Aerial crown-view tile of a tropical tree (Barro Colorado Island, Panama), acquired 20250124:
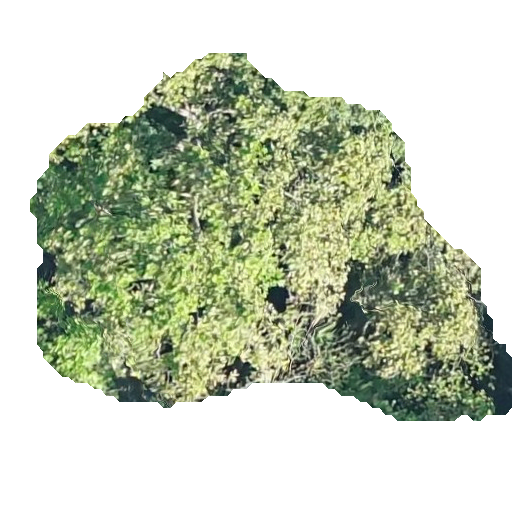
Species: Anacardium excelsum
GBIF accepted scientific name: Anacardium excelsum
Crown area: 183.684 m²